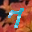
Label: 7